Field crop: maize
Growth stage: 2
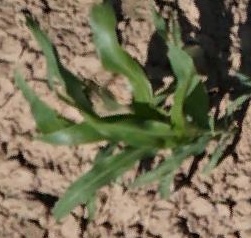
Species: maize